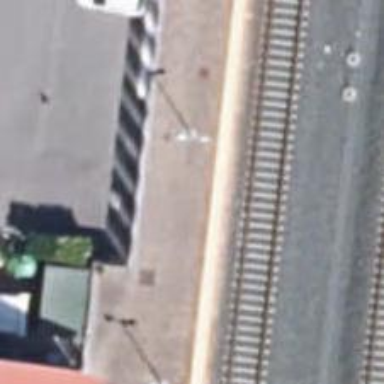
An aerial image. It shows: Platform for public transport and railway services.